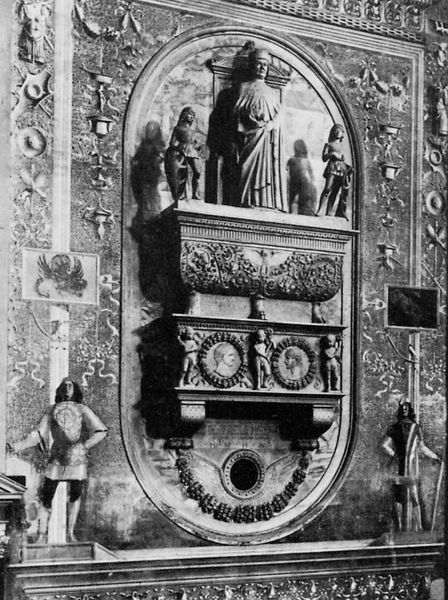
Titel: Das Onigo Monument in San Niccolo in Treviso
Künstler: Gebrüder Alinari
Standort: Bologna
Institution: Istituto di Storia dell'Arte dell'Università di Bologna
Schlagwörter: mann, schatten, bunt, marmor, ornament, wand, falten, rahmen, bildnis, portrait, kirche, figur, girlande, frontal, oval, rund, skulptur, statue, balkon, relief, rahmung, italien, figuren, ornamente, verzierung, plastik, porträts, herrscher, ritter, altar, inneres, girlanden, christus, grab, konsolen, putten, bemalung, putti, grabmal, wnd, sarkophag, medallons, grotesken, medallions, thumba, wandgrab, geims, grabrelief, hochgrab, hängegrab, kirchenwand, reatabel